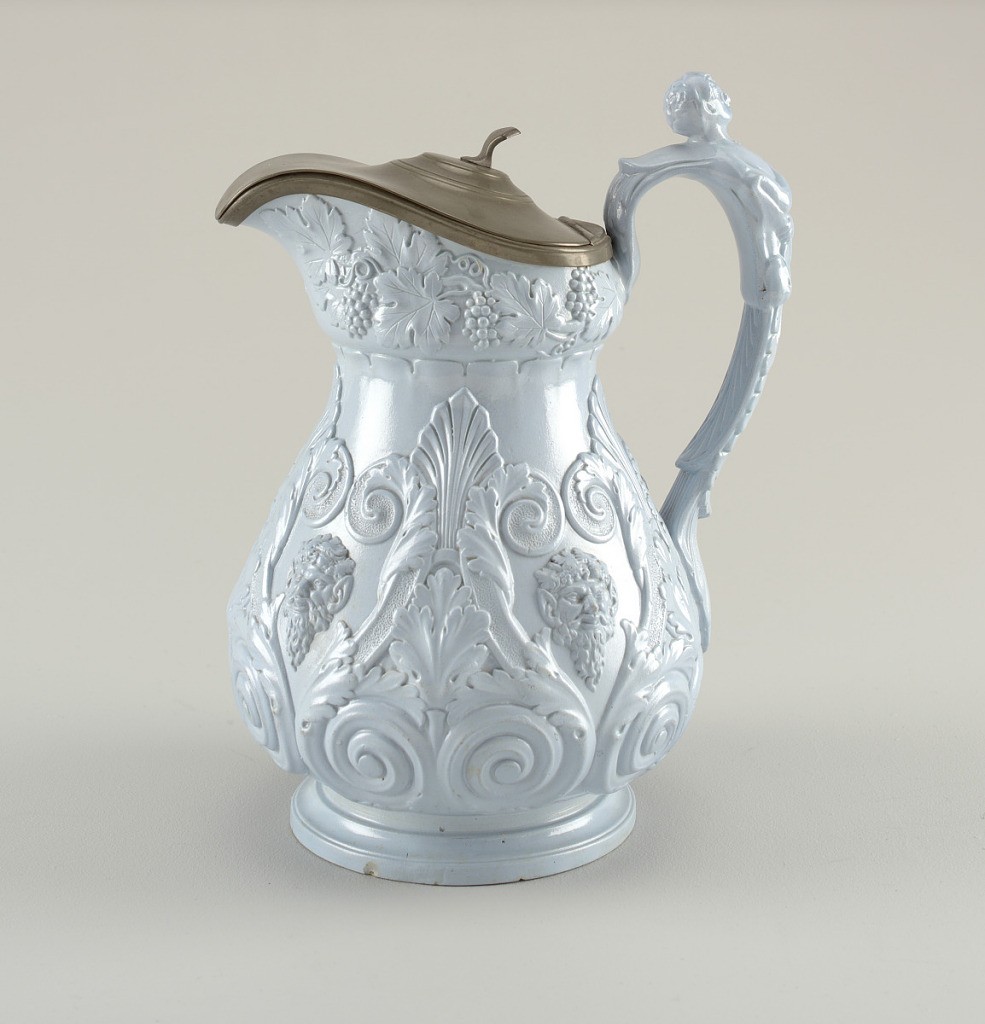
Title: Pitcher
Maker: W. Ridgway & Company, Hanley and Shelton, Staffordshire, England, active ca. 1830 - 1854
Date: ca. 1840
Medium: Molded and glazed stoneware, nickel (mount)
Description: Bulbous circular body with narrow neck and circular foot. Nickle lid and rim. Molded relief decoration of grapes, volute scrolls and satyr masks. Half figure on handle. Light blue glaze.